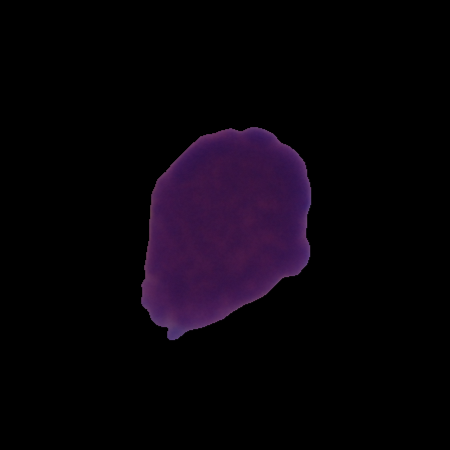
Label: healthy